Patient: sex M, age 55
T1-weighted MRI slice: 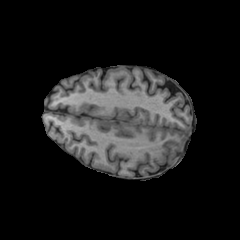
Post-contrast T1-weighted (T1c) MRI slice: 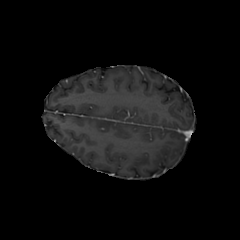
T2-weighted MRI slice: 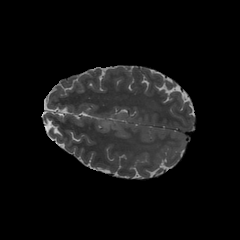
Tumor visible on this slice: no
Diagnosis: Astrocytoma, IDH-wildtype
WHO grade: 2